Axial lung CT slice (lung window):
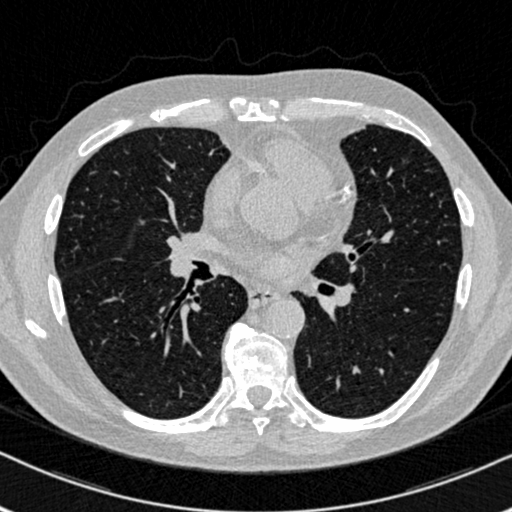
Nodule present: no